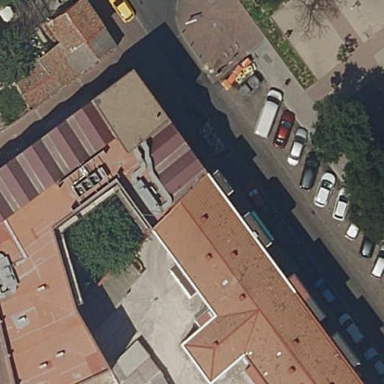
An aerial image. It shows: Public building used as library.